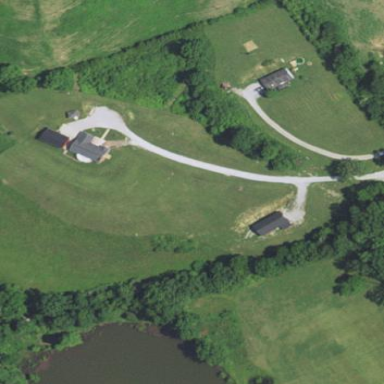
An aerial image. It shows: Farmyard area.